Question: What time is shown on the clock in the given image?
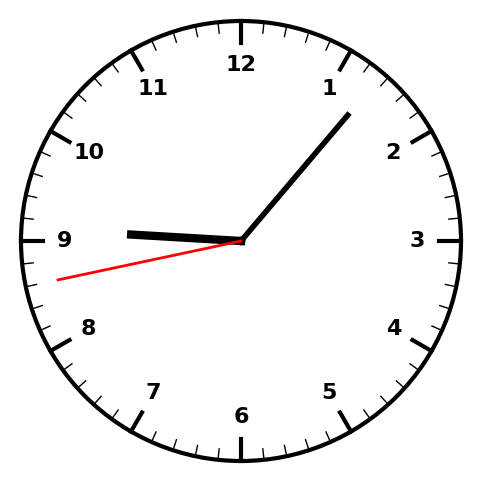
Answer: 09:06:43